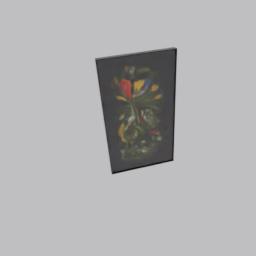
Label: decoration